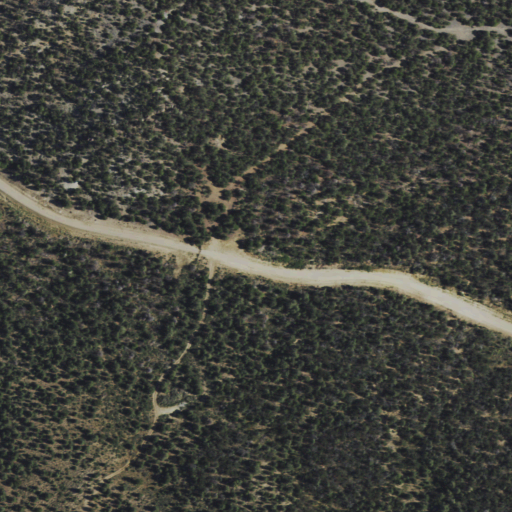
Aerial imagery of gap in Nevada named Patterson Pass containing evergreen forest, open development, and low intensity development